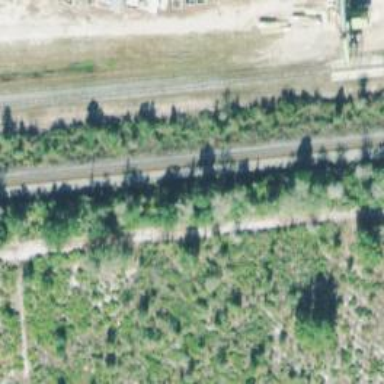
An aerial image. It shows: Railway spur junction.